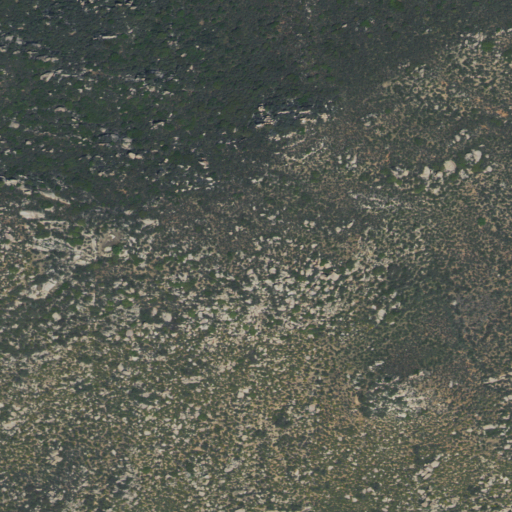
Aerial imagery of mountain in California named Middle Mountain containing only shrub